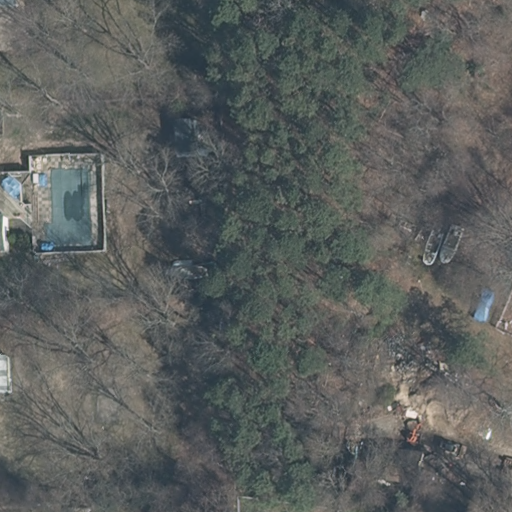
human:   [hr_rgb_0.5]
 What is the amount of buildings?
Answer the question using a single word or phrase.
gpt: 4

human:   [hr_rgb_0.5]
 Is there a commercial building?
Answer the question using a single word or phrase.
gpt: no

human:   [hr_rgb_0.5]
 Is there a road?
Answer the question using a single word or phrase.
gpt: no

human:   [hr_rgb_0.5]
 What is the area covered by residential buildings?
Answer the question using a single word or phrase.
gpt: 572m2

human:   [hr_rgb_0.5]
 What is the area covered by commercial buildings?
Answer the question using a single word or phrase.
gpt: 0m2

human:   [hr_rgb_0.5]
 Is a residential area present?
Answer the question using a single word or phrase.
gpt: yes

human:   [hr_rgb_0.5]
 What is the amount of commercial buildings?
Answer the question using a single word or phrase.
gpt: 0

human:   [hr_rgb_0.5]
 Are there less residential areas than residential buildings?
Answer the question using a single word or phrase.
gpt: yes

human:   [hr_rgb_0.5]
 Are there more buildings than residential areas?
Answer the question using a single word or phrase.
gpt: yes

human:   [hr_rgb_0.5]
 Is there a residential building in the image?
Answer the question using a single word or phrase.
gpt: yes

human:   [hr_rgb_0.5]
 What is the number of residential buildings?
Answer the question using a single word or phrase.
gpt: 3

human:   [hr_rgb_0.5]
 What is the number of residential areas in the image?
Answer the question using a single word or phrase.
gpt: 1

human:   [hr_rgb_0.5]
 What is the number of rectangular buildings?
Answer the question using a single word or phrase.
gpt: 2

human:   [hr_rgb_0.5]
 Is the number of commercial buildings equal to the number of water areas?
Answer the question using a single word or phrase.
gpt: yes

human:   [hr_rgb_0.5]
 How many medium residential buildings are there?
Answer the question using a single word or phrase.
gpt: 3

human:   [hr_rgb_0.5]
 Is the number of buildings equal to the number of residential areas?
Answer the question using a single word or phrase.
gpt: no

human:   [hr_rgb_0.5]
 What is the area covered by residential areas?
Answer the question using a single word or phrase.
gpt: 9196m2

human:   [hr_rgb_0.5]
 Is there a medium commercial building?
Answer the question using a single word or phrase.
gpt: no

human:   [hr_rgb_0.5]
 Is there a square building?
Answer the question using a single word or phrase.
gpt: no

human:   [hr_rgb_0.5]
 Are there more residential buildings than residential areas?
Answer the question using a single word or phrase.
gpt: yes

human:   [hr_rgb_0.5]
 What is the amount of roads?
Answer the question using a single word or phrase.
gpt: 0

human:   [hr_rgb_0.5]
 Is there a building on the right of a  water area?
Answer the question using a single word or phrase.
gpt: no

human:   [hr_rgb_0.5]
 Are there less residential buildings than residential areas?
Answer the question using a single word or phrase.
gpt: no

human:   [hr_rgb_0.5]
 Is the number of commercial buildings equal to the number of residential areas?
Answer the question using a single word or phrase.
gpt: no

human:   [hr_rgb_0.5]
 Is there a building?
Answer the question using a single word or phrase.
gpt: yes

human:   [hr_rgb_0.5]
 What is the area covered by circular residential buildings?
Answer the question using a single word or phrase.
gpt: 0m2

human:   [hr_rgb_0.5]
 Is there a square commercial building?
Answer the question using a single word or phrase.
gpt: no

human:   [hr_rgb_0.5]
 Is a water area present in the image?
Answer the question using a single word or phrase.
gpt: no

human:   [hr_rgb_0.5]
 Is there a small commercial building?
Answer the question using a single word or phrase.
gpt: no

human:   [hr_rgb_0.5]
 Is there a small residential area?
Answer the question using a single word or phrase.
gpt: no

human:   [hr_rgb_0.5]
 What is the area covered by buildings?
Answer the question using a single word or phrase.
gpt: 600m2

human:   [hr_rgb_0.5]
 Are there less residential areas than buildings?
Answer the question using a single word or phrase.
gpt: yes

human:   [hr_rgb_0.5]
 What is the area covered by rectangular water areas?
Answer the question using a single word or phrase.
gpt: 0m2

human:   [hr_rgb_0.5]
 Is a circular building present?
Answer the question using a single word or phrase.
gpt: no

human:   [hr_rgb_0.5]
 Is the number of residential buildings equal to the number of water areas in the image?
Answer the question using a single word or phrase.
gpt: no

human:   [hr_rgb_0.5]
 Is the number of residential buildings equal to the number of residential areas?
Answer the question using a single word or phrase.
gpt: no

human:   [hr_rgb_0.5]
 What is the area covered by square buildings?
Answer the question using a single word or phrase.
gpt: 0m2

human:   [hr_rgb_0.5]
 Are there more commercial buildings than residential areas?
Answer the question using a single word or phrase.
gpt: no

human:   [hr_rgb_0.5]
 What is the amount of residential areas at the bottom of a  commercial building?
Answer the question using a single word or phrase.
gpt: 0

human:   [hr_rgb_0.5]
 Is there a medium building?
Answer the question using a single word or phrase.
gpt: yes

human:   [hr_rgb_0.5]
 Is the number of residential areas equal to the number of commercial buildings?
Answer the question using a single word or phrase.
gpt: no

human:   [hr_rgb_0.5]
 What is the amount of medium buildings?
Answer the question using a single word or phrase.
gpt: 3

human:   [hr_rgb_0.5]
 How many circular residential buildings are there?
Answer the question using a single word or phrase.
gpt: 0

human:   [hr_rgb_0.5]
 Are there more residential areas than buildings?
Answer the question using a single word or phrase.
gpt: no

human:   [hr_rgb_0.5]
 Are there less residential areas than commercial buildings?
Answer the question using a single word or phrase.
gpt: no

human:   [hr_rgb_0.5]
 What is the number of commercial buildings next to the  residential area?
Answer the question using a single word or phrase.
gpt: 0

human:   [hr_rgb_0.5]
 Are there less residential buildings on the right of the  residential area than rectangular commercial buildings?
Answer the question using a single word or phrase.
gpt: no

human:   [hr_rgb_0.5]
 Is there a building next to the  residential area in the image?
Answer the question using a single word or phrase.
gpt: yes

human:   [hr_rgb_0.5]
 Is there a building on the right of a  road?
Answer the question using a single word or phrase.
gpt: no

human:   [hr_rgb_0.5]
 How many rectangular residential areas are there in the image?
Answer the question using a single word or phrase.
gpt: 0

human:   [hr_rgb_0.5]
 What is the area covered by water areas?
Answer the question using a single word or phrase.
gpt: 0m2

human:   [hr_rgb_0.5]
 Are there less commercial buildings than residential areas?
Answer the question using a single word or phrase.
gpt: yes

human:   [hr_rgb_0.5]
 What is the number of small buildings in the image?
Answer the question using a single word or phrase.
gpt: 1

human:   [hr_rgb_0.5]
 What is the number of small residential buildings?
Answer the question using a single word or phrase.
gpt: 0

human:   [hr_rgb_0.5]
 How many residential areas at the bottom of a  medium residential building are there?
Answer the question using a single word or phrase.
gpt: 0

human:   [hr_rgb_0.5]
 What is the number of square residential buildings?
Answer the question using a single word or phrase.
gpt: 0

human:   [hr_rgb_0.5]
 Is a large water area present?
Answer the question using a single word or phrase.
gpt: no

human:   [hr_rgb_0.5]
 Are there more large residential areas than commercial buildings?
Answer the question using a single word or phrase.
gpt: yes

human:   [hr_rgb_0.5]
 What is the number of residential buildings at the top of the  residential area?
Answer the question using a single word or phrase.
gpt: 1

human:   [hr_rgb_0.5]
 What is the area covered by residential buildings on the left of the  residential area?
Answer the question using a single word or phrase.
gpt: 572m2

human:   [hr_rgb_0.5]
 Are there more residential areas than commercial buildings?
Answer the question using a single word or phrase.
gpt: yes

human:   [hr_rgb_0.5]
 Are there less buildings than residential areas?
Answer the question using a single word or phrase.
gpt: no

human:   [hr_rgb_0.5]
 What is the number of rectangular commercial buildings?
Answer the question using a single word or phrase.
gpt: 0

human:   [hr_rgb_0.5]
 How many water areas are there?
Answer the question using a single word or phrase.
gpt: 0